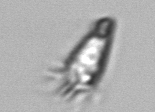
Label: Paratontonia_gracillima